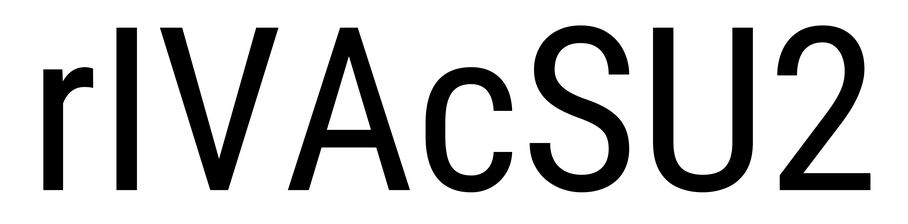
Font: Roboto_Condensed_Regular